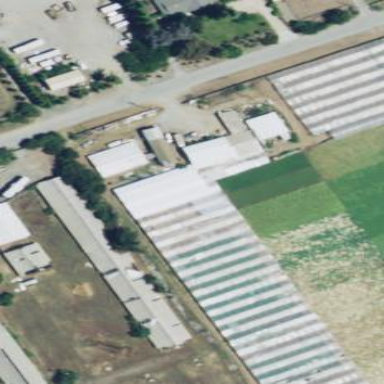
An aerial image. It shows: Greenhouse.